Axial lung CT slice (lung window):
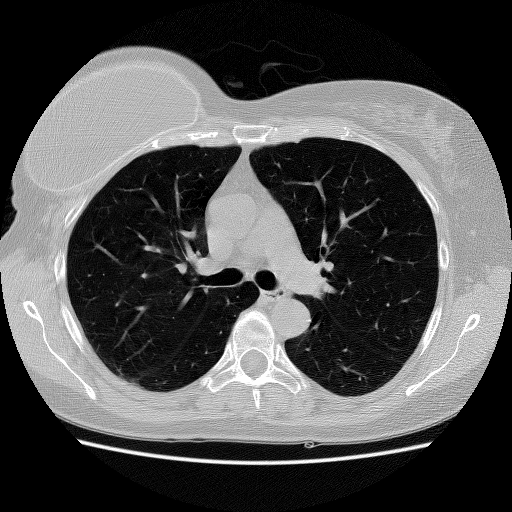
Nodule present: no